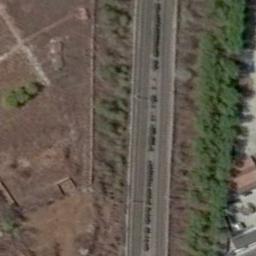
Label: railway